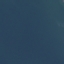
Label: SeaLake